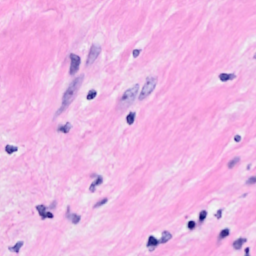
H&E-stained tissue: Breast